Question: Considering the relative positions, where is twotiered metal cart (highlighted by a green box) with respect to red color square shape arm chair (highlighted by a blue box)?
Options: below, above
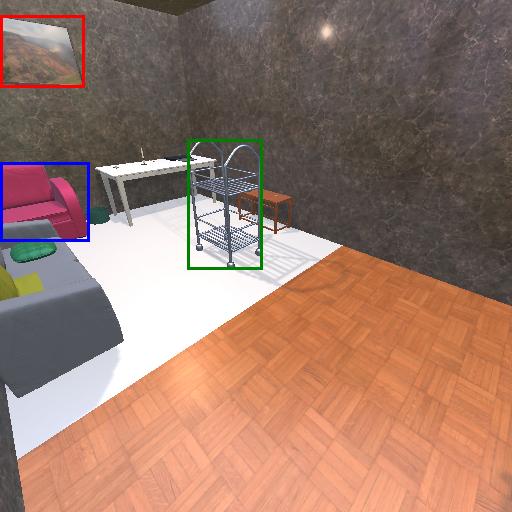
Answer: below